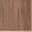
Piece: xx